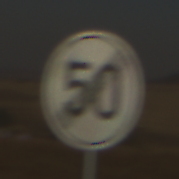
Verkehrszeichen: EndeGeschwindigkeit50
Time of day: MorningAfternoon
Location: Outdoor (Nature)
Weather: Clear
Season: NotSpecified
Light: Natural